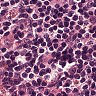
Metastatic tissue present: no